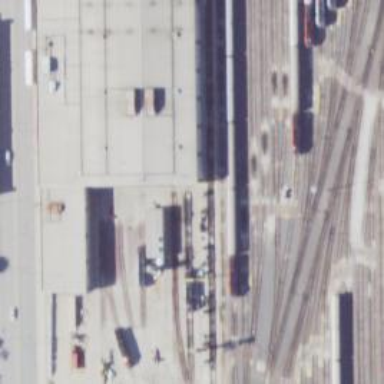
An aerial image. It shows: Railway service station.